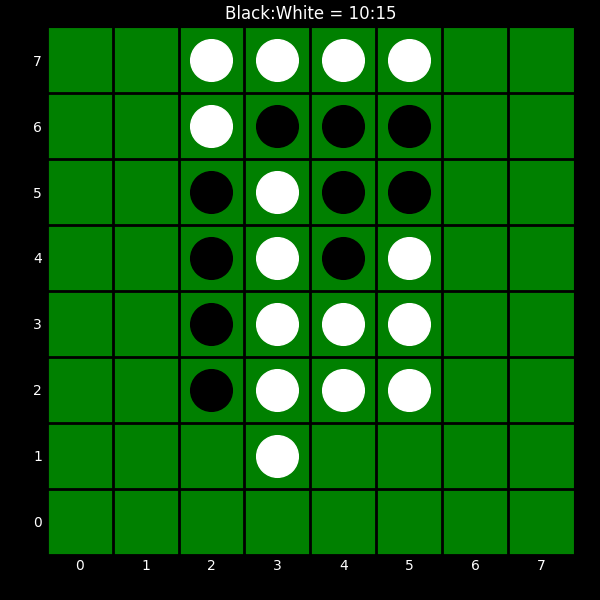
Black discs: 10
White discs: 15